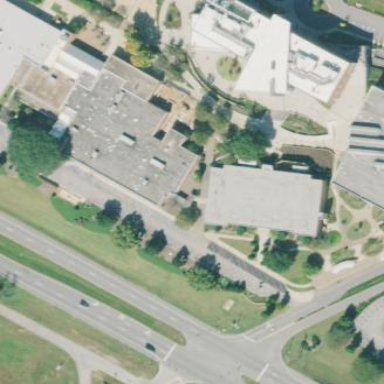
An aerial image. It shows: College building.